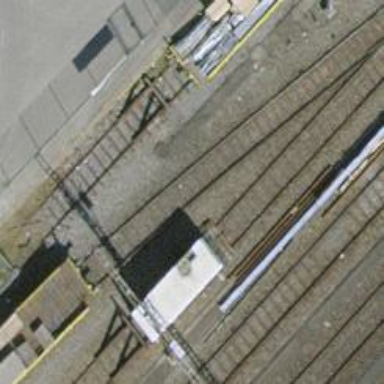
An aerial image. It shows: Railway yard with single rail track. The electrified track has contact line for power supply.